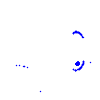
Particle: electron